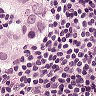
Metastatic tissue present: yes